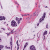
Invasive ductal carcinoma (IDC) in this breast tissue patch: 1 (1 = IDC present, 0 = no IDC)